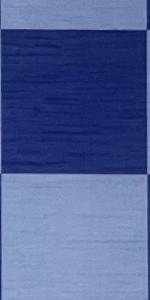
Label: Empty